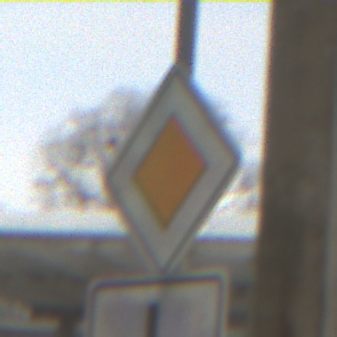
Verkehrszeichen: Vorfahrtsstrasse
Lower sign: VerlaufVorfahrtsstrasse8
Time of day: MorningAfternoon
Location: Roofed (Suburban)
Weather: PartlyCloudy
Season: Winter
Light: Natural